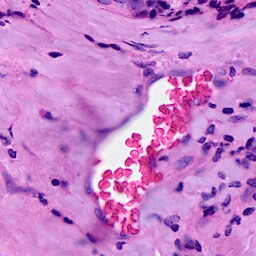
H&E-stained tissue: Breast